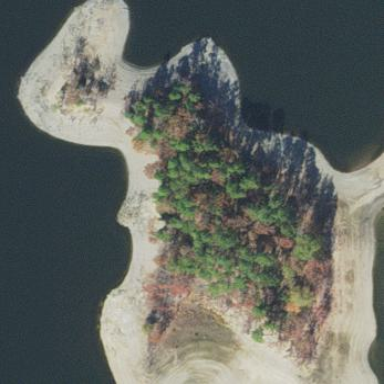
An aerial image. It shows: Islet surrounded by forest.